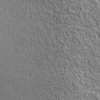
Label: not_dusty